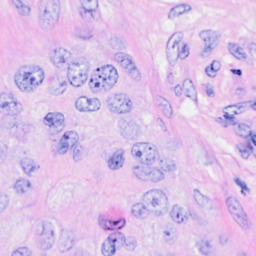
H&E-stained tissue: Breast